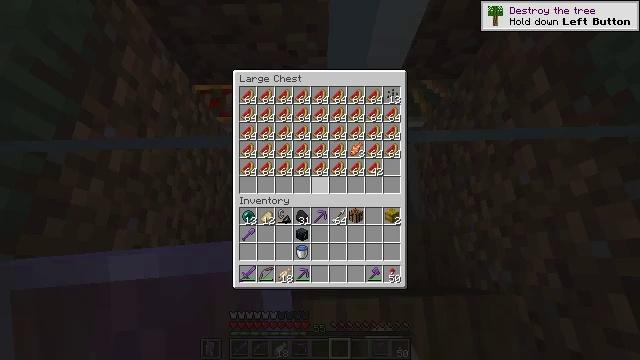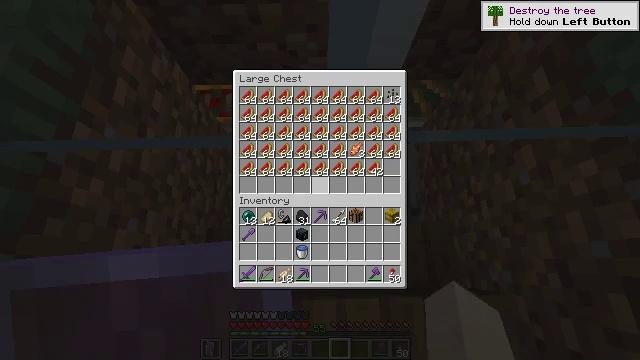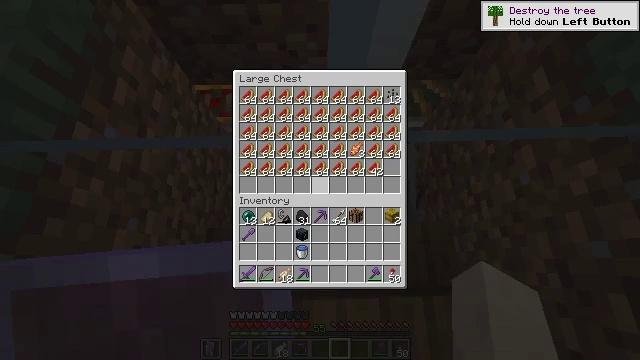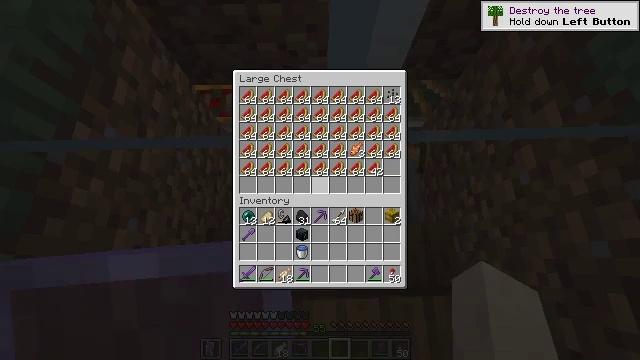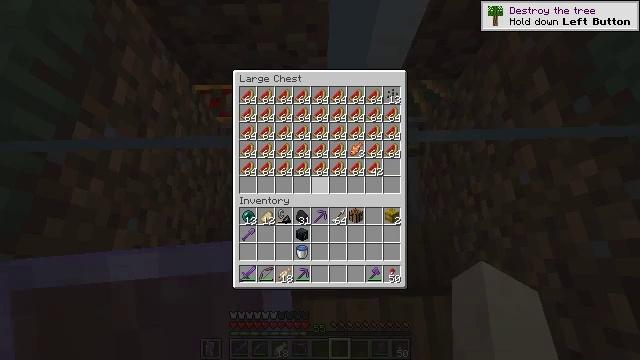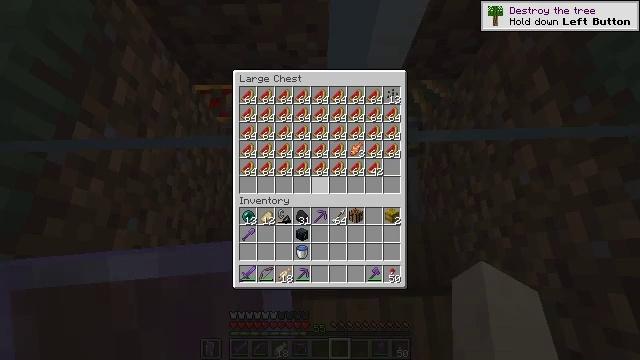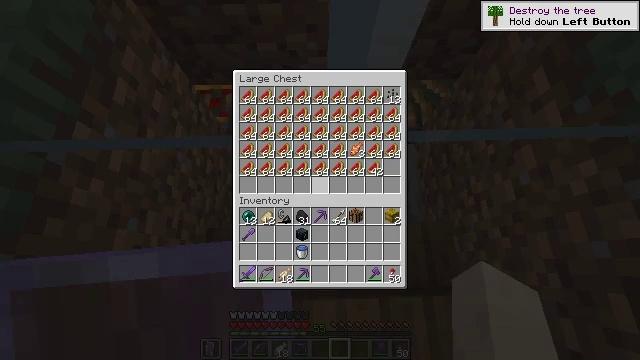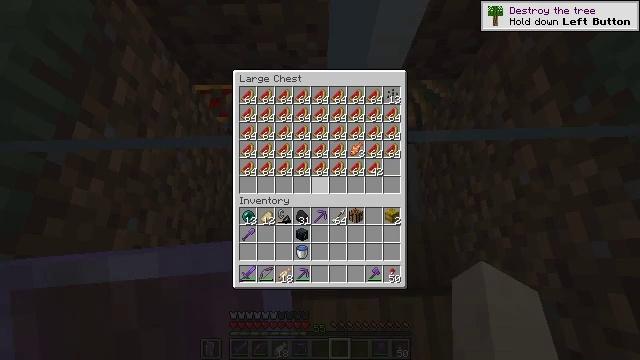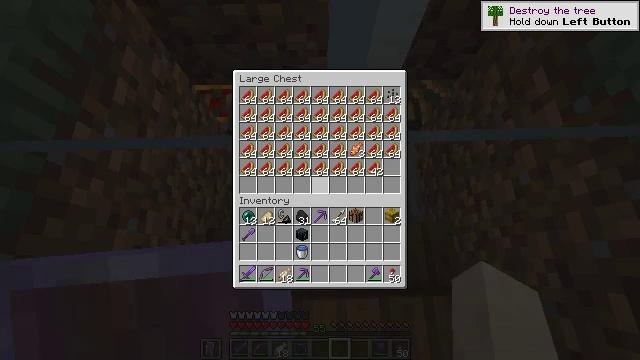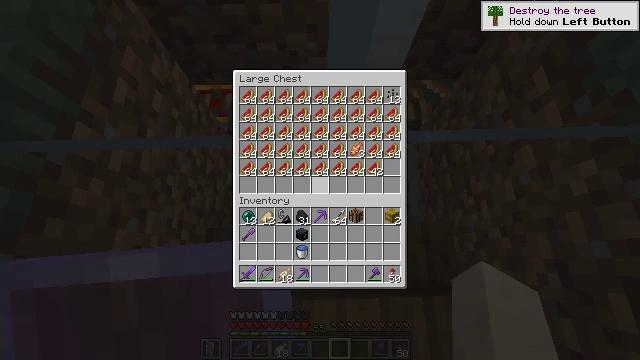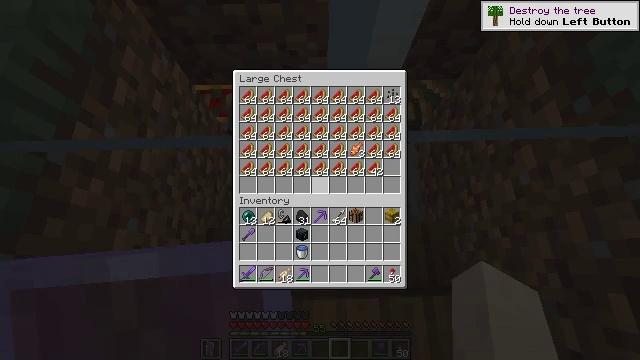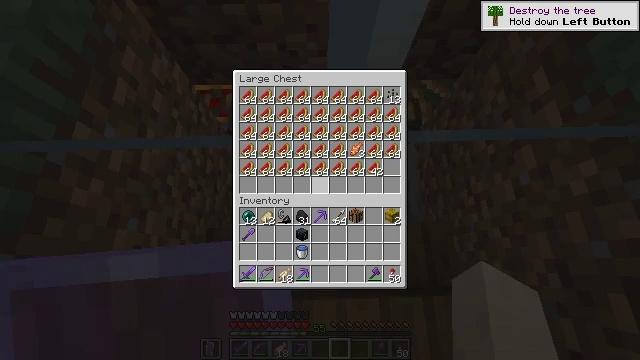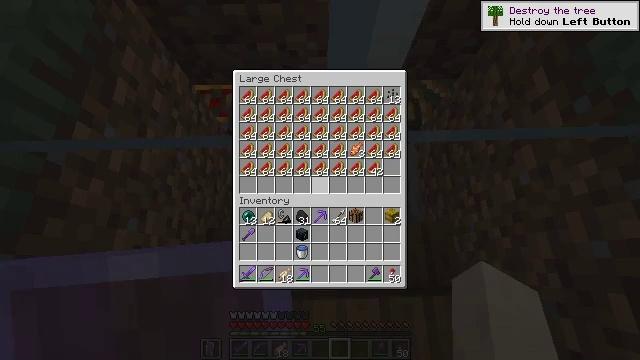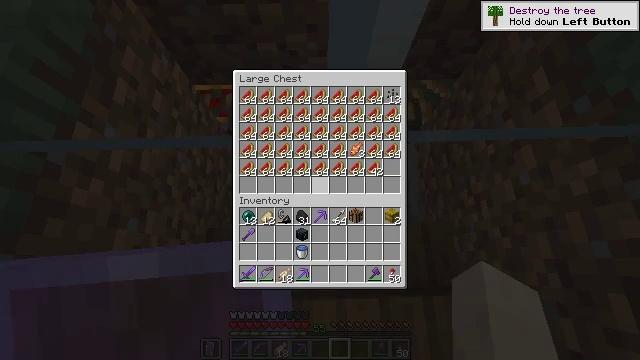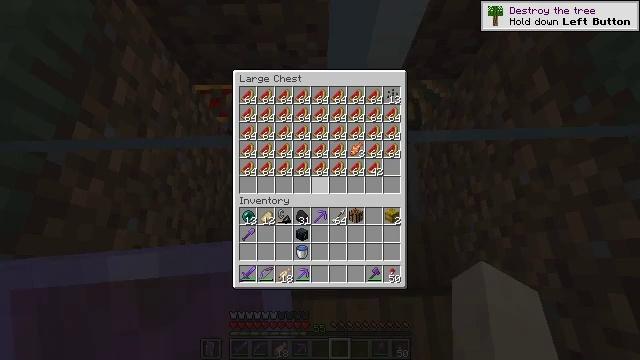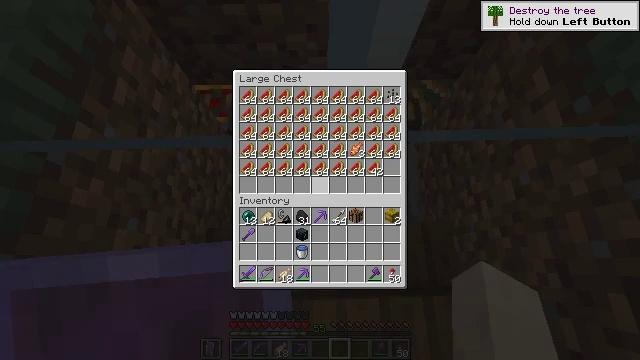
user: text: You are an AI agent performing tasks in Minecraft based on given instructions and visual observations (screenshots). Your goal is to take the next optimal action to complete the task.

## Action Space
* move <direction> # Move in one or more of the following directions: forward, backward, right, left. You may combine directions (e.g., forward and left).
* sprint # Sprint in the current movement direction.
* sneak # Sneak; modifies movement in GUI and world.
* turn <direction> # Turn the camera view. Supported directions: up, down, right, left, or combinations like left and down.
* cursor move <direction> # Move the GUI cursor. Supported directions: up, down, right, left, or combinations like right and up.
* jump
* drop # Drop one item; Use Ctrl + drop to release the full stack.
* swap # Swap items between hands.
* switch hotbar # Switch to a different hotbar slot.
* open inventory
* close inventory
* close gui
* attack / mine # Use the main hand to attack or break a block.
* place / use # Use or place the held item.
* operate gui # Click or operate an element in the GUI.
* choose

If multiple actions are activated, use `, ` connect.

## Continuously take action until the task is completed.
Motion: motion action
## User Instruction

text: Mine the sticky piston.
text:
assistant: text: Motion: no_op
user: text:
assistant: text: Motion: no_op
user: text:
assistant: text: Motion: no_op
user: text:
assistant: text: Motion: no_op
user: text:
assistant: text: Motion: no_op
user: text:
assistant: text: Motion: no_op
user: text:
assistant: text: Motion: no_op
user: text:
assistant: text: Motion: no_op
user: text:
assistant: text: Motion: no_op
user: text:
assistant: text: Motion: no_op
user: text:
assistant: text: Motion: no_op
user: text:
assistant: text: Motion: no_op
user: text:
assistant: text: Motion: no_op
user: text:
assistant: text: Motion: no_op
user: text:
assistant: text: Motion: no_op
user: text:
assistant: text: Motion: no_op
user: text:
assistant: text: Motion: no_op
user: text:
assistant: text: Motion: turn right and up
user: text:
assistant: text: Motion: turn right and up
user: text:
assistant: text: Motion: move forward, turn right and up
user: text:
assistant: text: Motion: move forward, turn right and up
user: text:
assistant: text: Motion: move forward, turn right and up
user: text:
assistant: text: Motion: move forward, turn up
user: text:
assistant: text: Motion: move forward, jump
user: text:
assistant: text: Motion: move forward, jump
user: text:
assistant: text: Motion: move forward, turn left and up, jump
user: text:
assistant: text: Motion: move forward, turn left, jump
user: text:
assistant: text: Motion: move forward, turn left and up
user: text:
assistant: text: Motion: move forward, turn left and up
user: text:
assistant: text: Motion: move forward, turn left and up